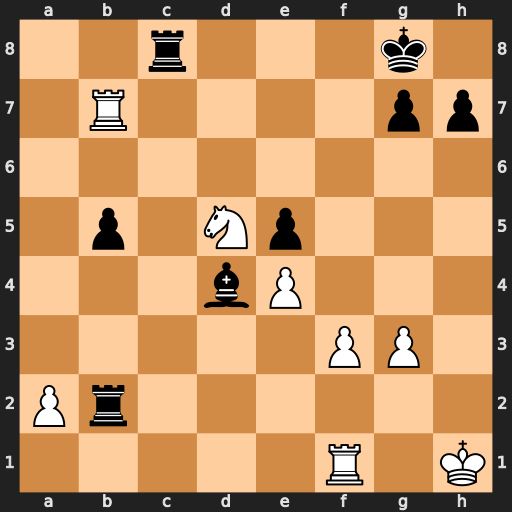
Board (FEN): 2r3k1/1R4pp/8/1p1Np3/3bP3/5PP1/Pr6/5R1K
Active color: w
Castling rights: -
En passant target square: -
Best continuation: Ne7+ Kh8 Nxc8